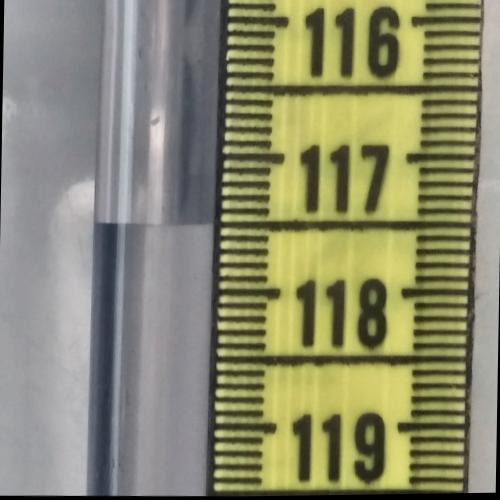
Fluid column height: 117.5 cm